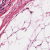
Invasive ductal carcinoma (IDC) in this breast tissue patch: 0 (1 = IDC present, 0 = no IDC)